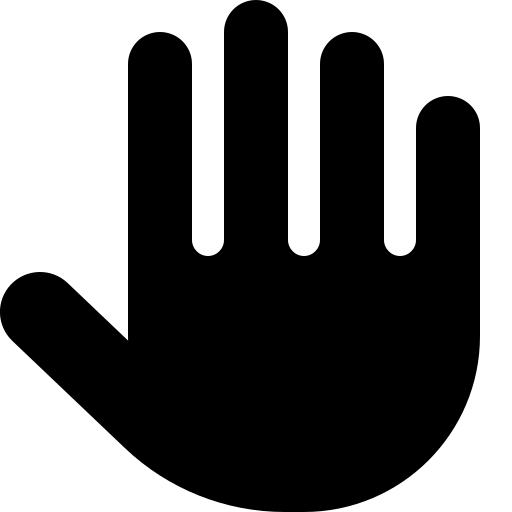
Tags: icon, FontAwesome, fa-icon, solid, hand